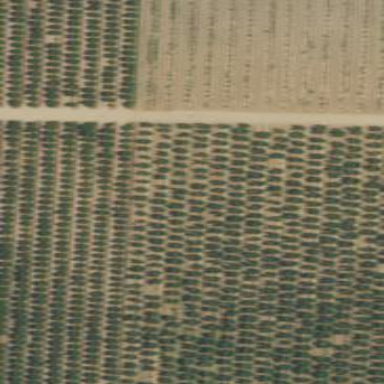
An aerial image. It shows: Orchard planted with peach trees.